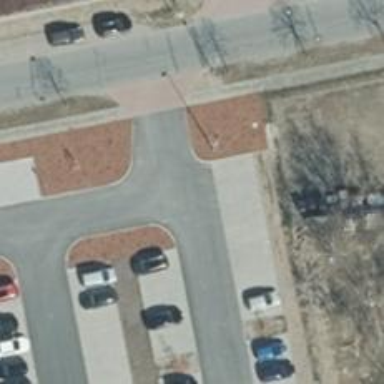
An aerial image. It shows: Asphalt parking aisle road.